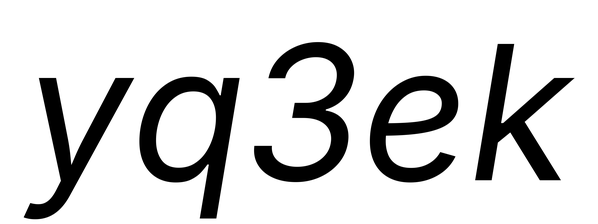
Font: Inter-Italic_Italic